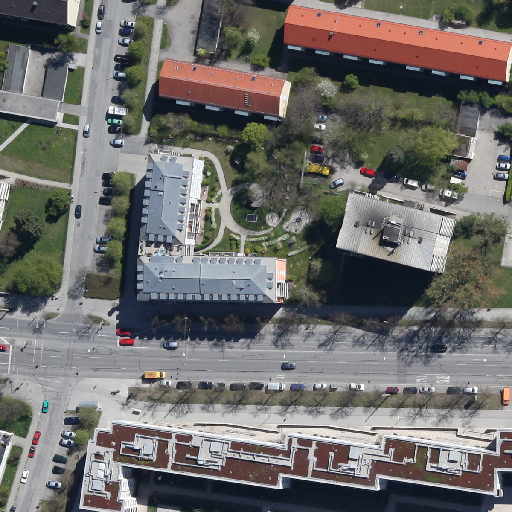
Referring expression: light-duty vehicle driving on the road